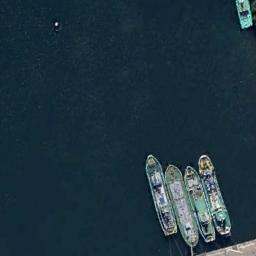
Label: ship